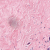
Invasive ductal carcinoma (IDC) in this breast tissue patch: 0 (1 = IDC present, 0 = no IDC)